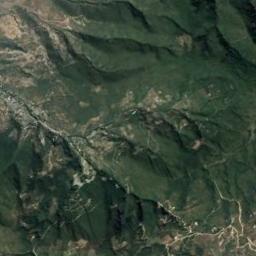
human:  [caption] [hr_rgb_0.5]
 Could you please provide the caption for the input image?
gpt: The mountain is covered with grass .

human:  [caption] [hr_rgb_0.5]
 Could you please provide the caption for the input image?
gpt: This mountain is completely covered by vegetation and there is a winding path in it .

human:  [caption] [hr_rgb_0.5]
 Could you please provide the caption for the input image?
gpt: There are some ridges on the green mountain .

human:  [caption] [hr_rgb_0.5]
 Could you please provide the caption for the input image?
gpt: The folded mountain consists of some ridges and valleys and is covered with dense vegetation .

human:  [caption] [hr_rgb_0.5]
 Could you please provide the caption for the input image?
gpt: The mountain is full of green plants with lines of bare land .